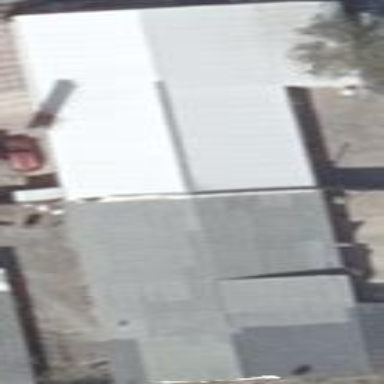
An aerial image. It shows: Commercial building with gabled roof.